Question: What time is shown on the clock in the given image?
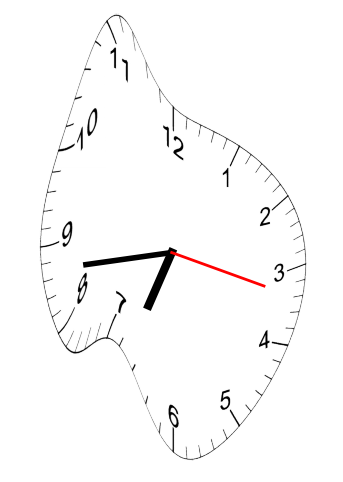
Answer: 06:43:17